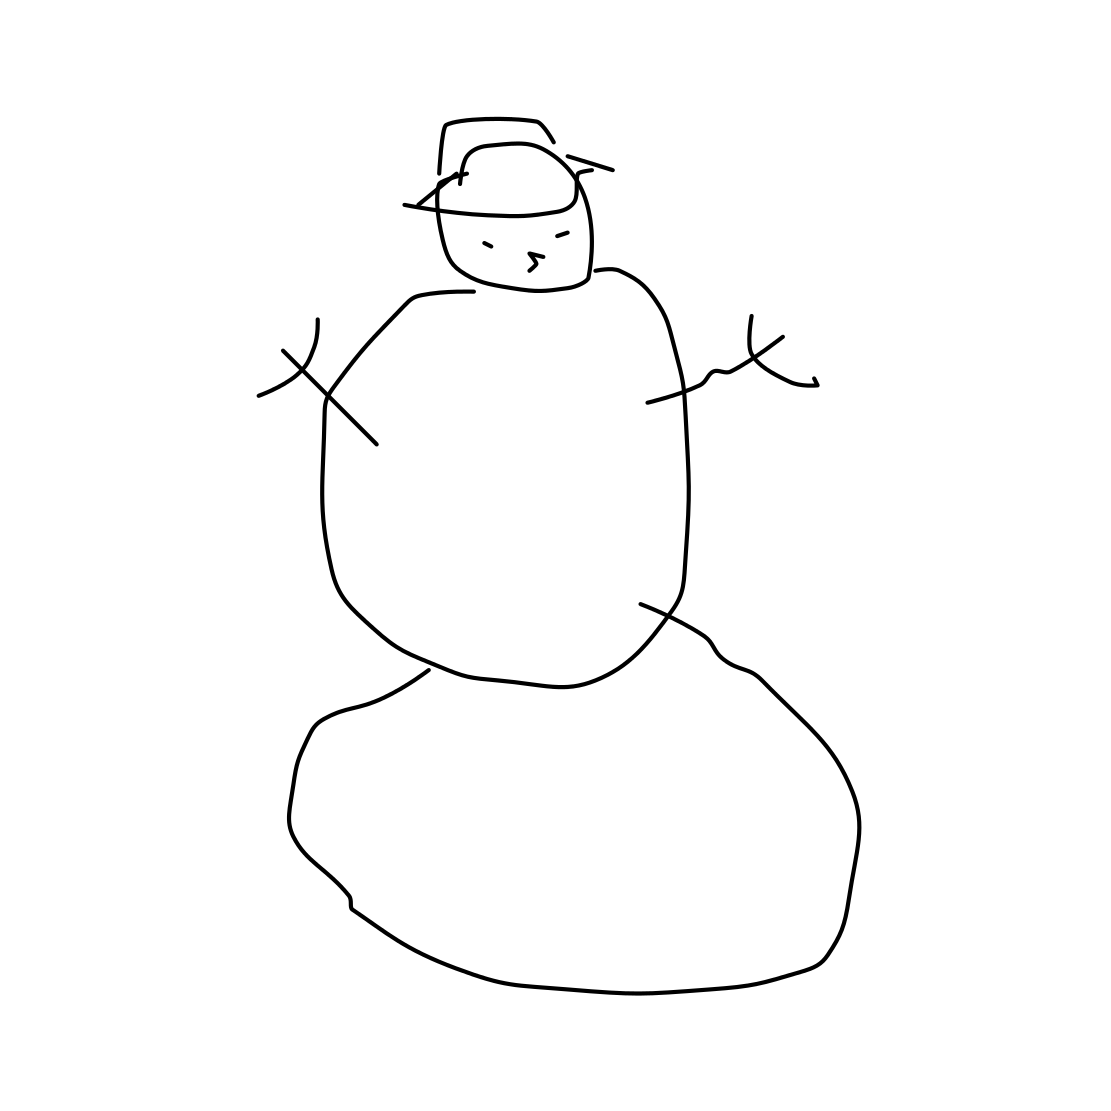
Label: snowman